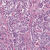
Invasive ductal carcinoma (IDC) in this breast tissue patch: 1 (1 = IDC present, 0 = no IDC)